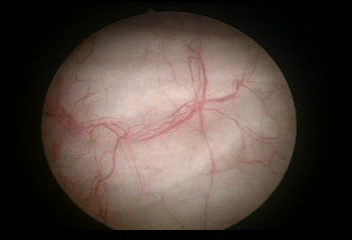
Modality: WLC
Class: Normal mucosa
Bladder cancer association: No